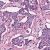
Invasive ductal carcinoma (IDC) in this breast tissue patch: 1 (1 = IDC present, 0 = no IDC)